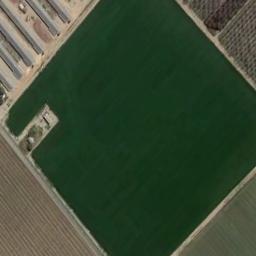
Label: rectangular_farmland